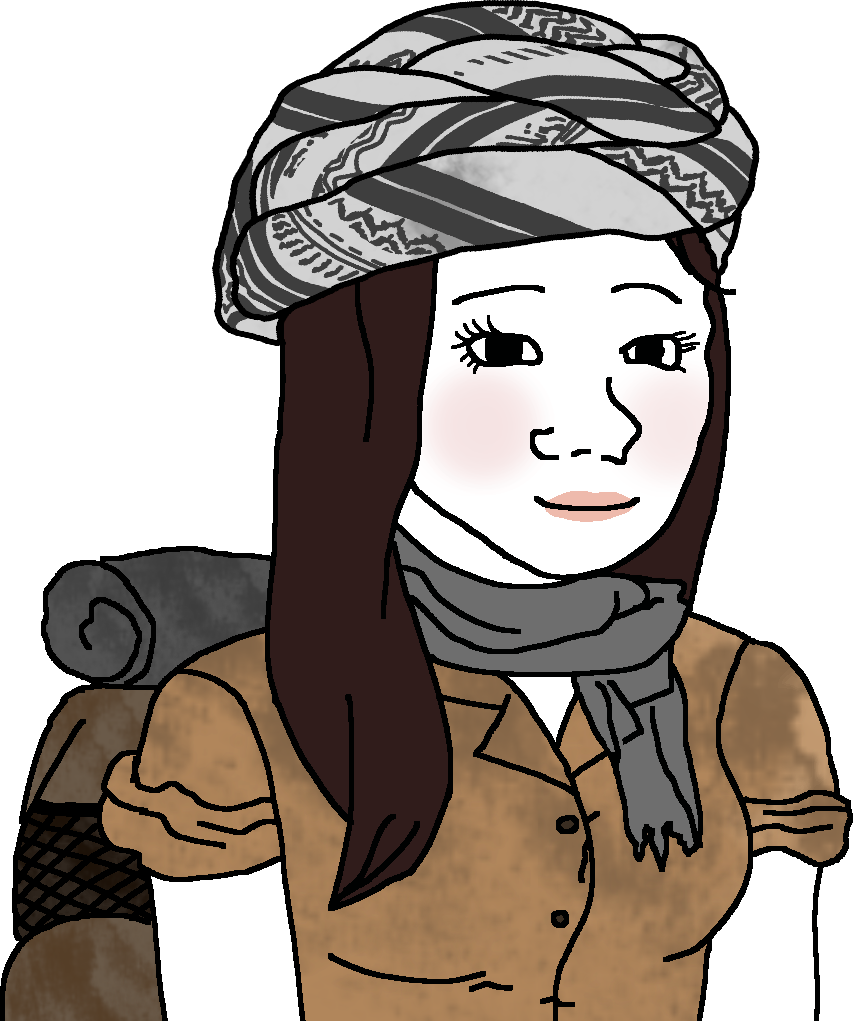
Label: 5_Trad_Wife